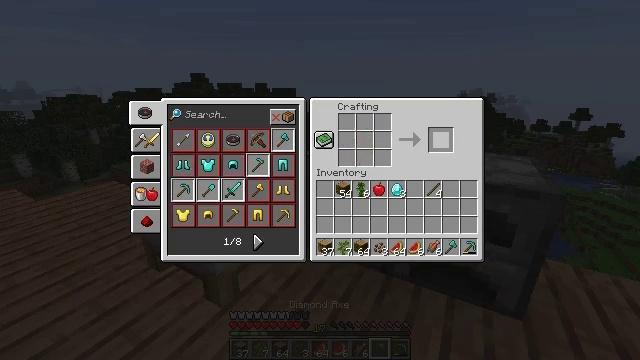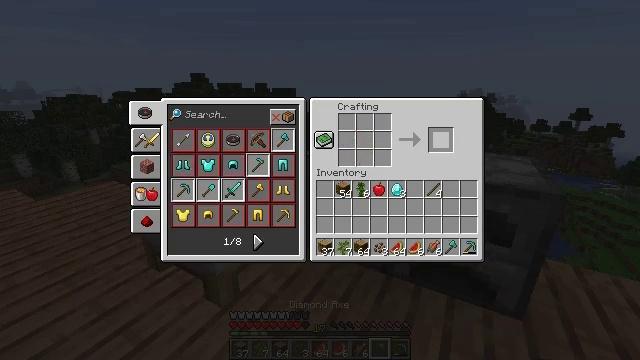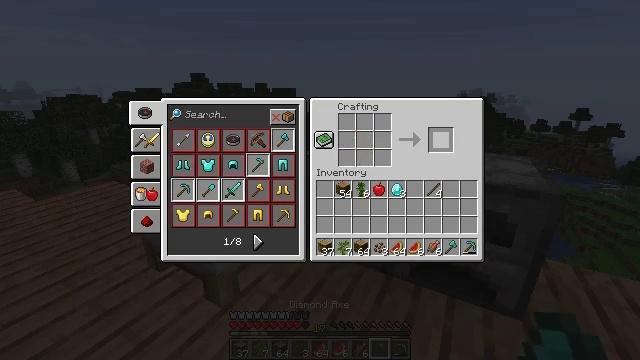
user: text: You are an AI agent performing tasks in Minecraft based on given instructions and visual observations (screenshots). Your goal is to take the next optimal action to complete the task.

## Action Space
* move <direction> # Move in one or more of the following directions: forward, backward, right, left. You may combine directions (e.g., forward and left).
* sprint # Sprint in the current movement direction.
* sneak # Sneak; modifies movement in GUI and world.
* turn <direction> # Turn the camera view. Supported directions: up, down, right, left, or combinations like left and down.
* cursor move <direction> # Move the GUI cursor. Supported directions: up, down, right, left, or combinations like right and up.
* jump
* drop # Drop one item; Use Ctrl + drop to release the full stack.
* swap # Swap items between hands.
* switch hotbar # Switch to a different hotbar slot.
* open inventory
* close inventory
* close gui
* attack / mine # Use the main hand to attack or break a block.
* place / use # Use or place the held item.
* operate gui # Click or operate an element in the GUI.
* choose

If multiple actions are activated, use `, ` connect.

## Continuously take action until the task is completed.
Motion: motion action
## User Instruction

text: Use diamonds and sticks to make a diamond axe.
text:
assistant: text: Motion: sneak
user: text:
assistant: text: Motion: sneak
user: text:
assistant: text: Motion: sneak